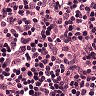
Metastatic tissue present: no